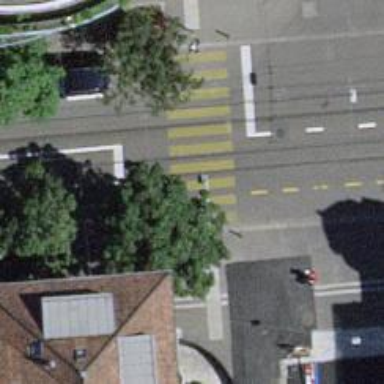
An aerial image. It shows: Road with traffic signals at the crossing.